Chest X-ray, PA view. Patient: 31 years old, sex F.
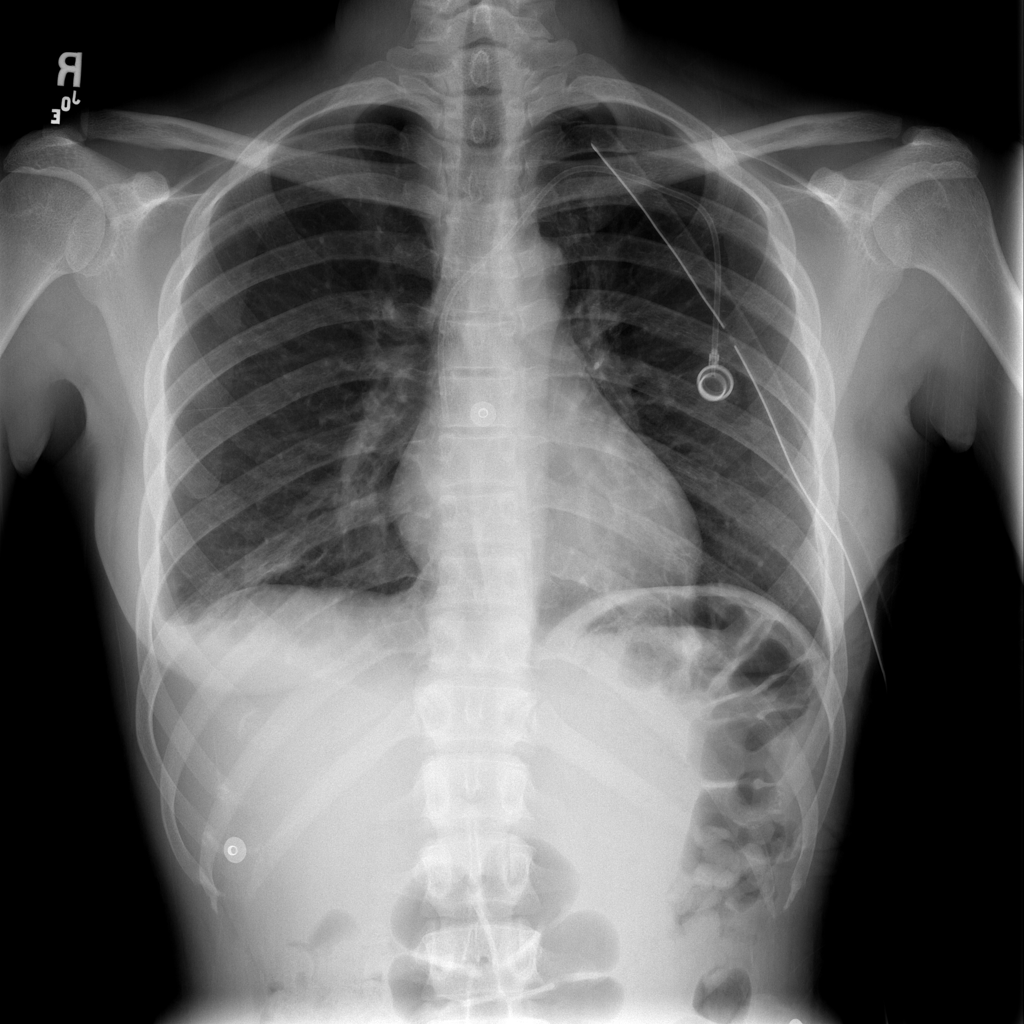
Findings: Effusion, Mass